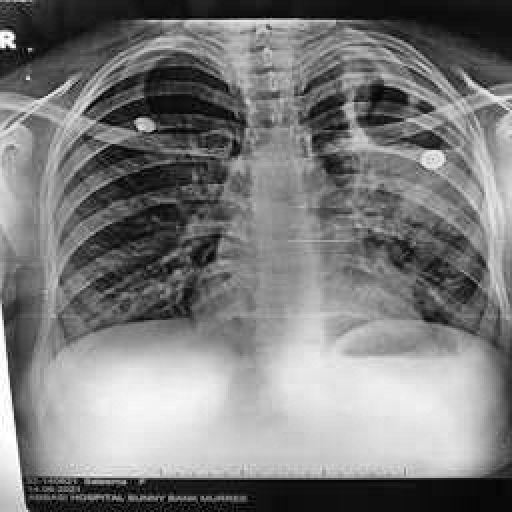
Finding: TUBERCULOSIS